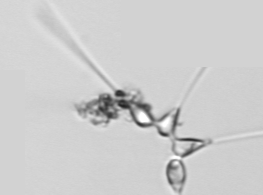
Label: Asterionellopsis_glacialis